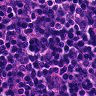
Metastatic tissue present: no